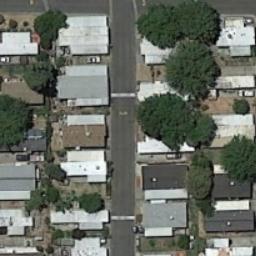
Label: residential